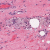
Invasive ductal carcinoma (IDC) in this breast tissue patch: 0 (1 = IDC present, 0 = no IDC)